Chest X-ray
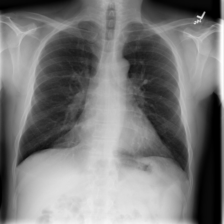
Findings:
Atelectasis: negative
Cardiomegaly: negative
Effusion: negative
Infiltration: positive
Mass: negative
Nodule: negative
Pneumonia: negative
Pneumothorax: negative
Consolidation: negative
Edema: negative
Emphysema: negative
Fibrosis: negative
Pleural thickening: negative
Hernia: negative